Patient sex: M
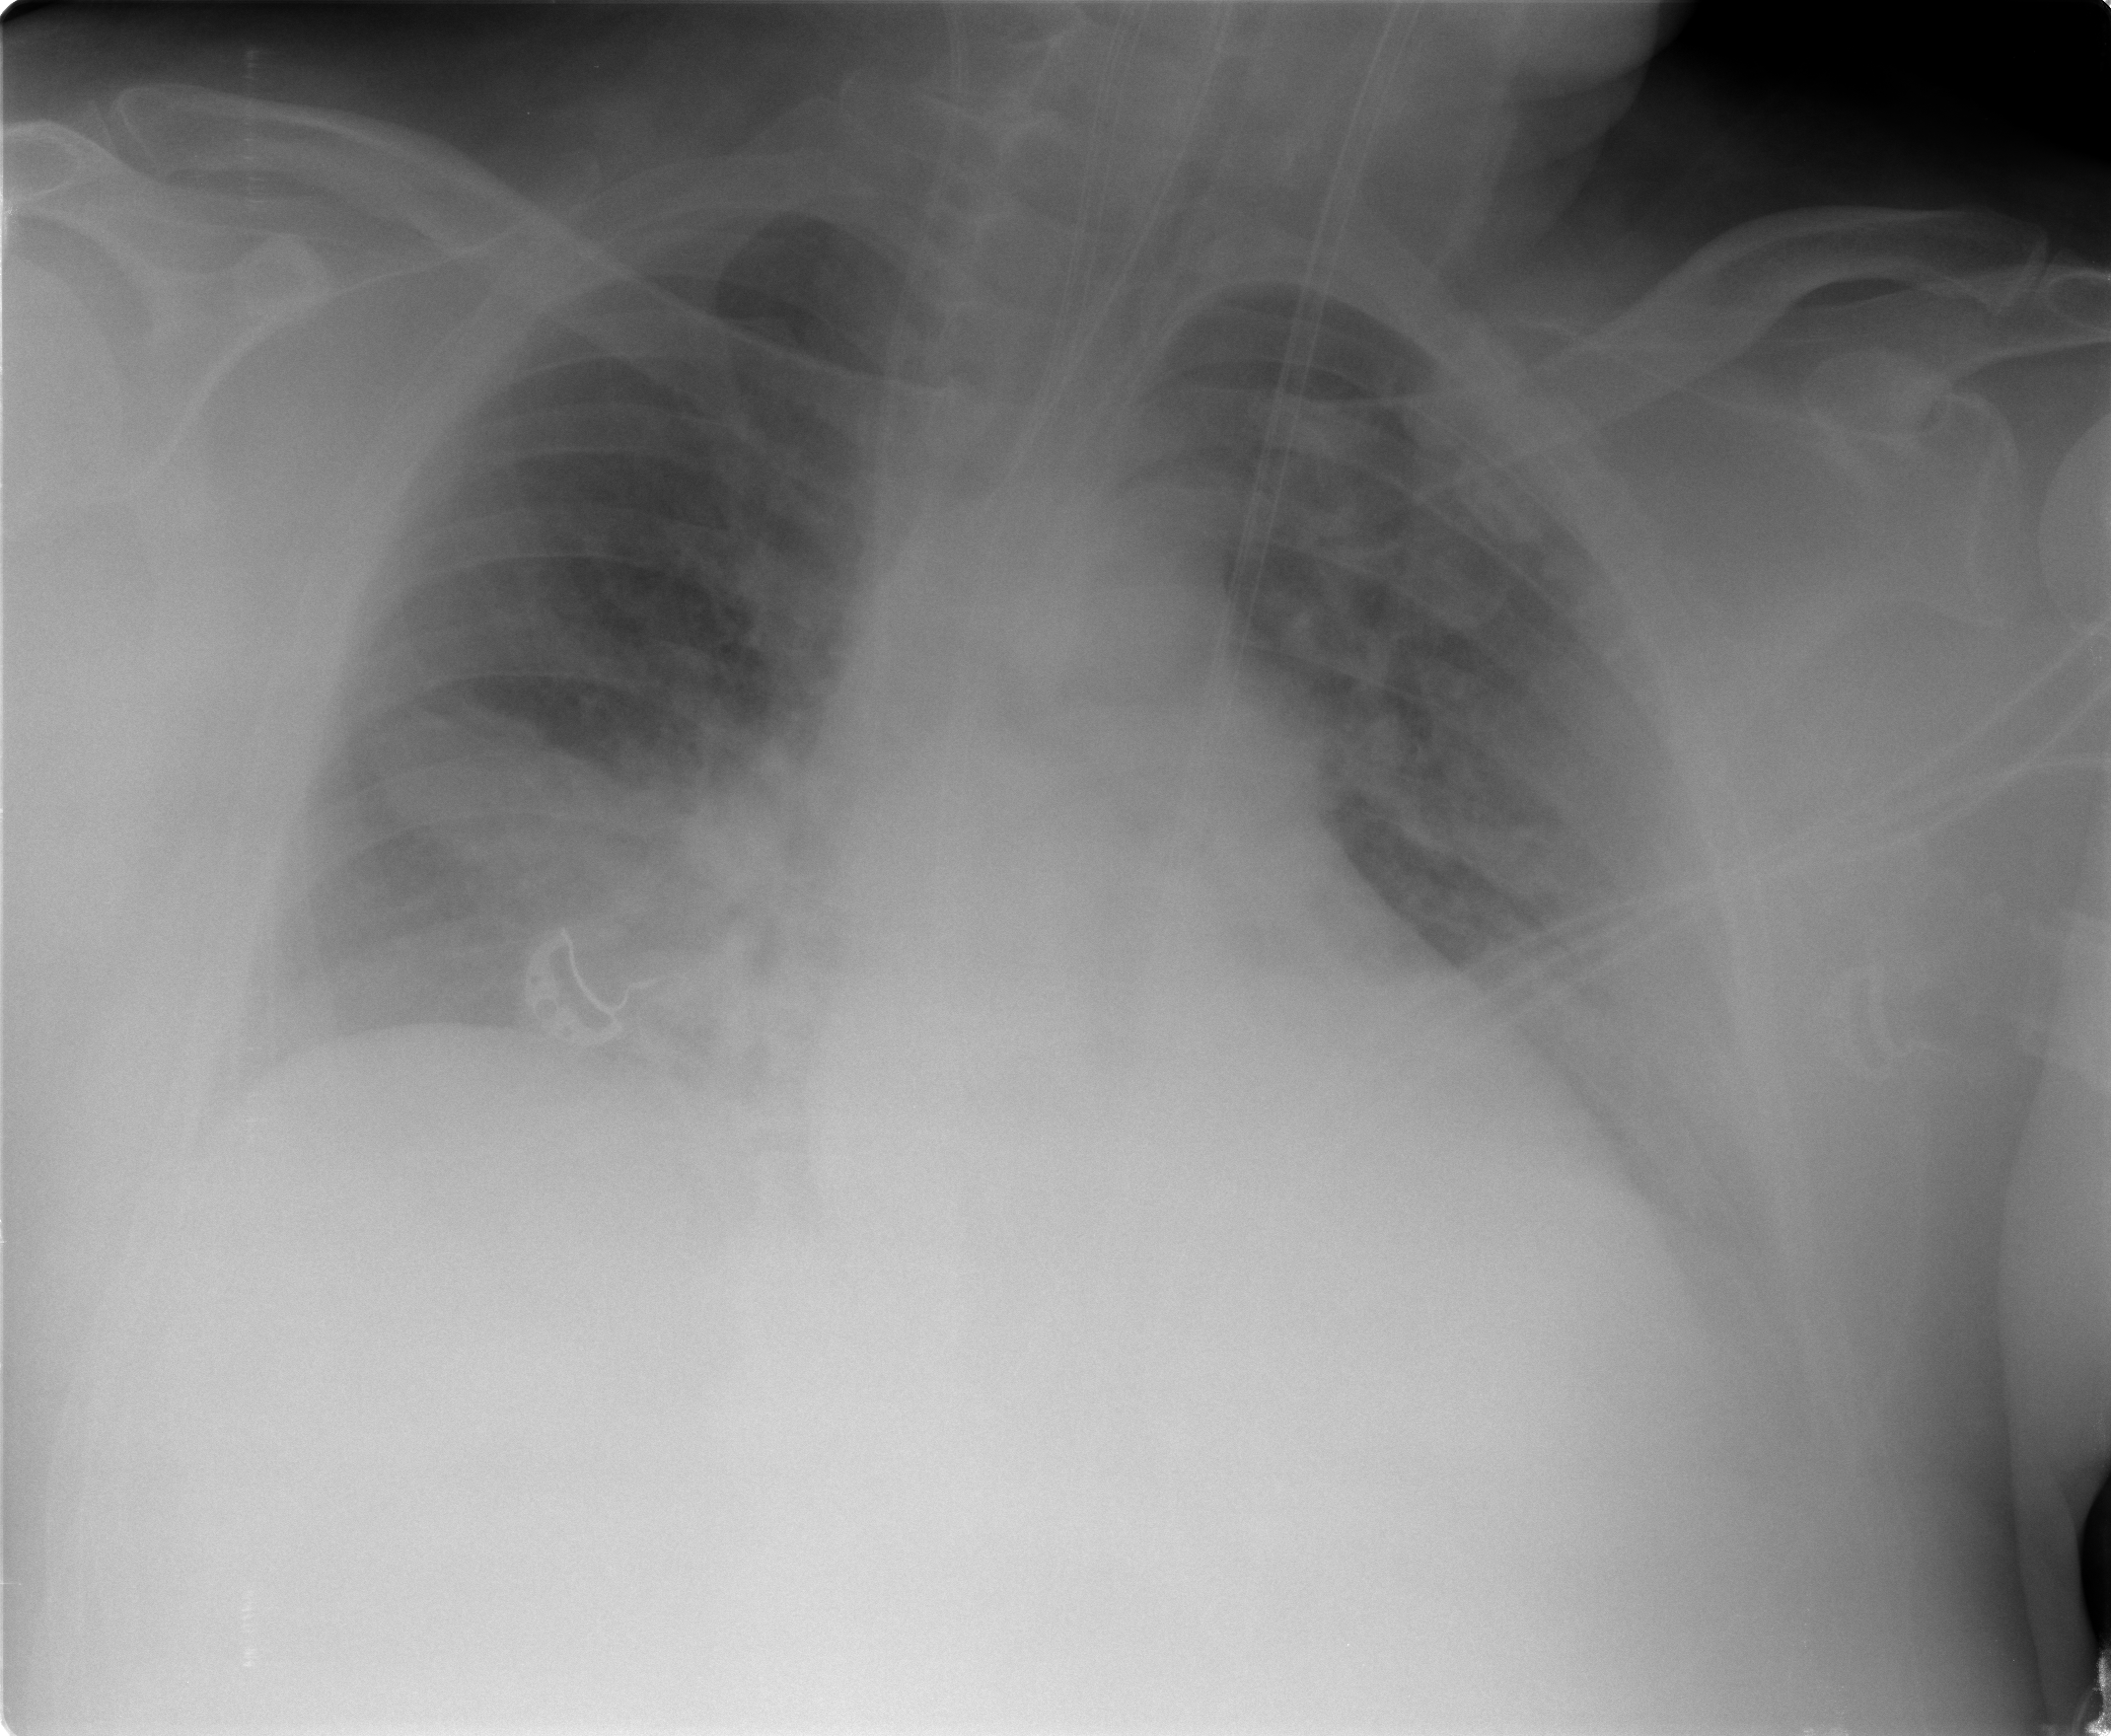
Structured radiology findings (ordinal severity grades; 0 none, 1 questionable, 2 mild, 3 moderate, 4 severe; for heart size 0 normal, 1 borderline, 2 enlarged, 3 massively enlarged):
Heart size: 2
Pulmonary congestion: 2
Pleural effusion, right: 0
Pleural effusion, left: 1
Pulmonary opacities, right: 2
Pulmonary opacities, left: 0
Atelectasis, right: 0
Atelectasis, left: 0